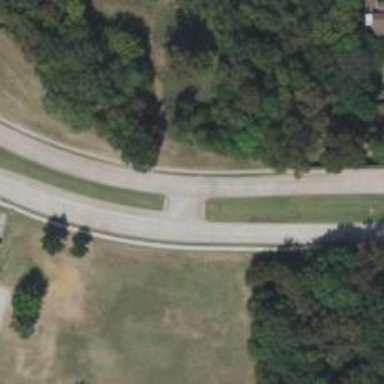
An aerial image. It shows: Secondary link road.